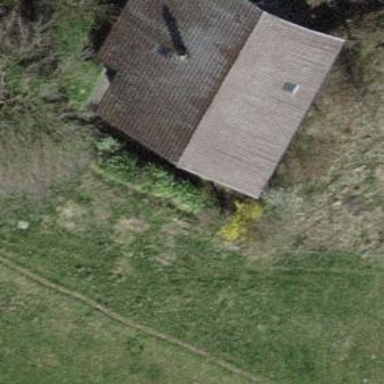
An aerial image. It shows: Simple house.